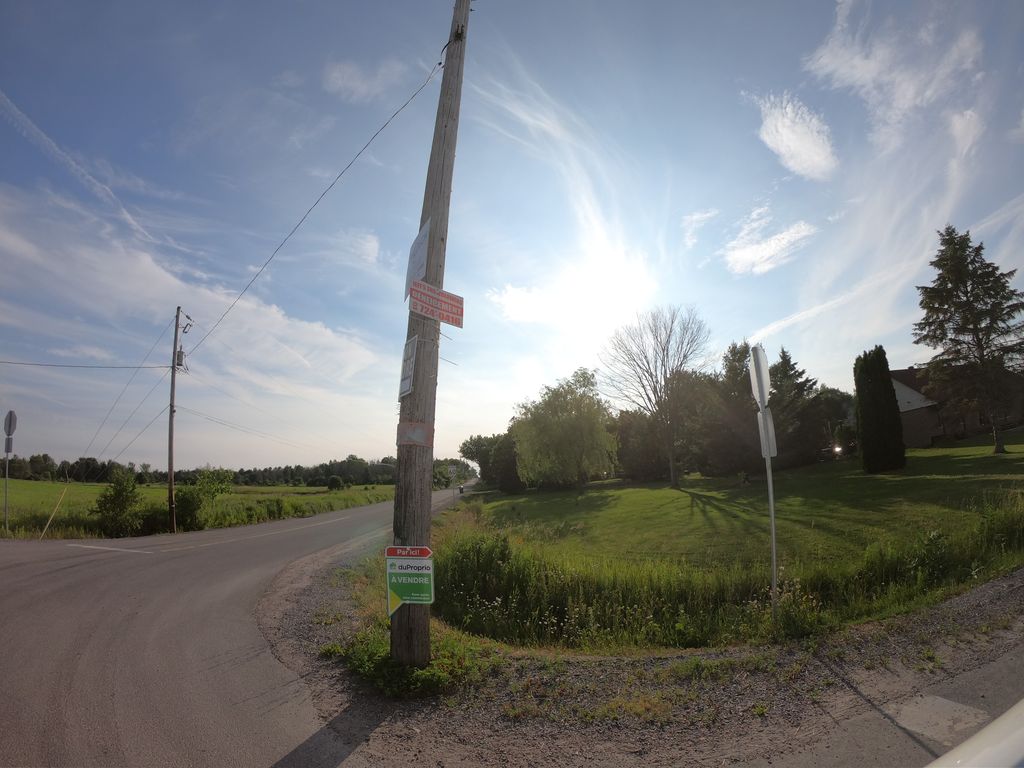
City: ottawa-gatineau